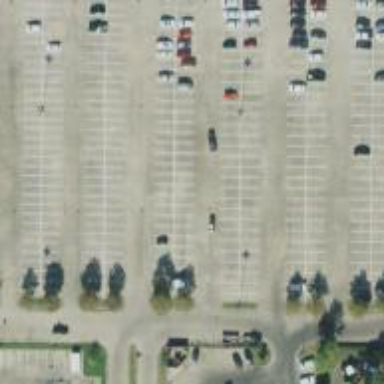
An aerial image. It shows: Parking space is available.